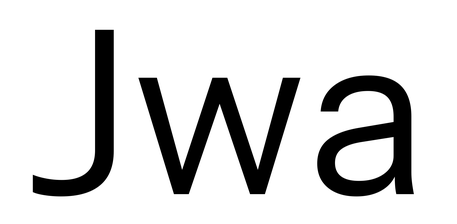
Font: InstrumentSans_Regular